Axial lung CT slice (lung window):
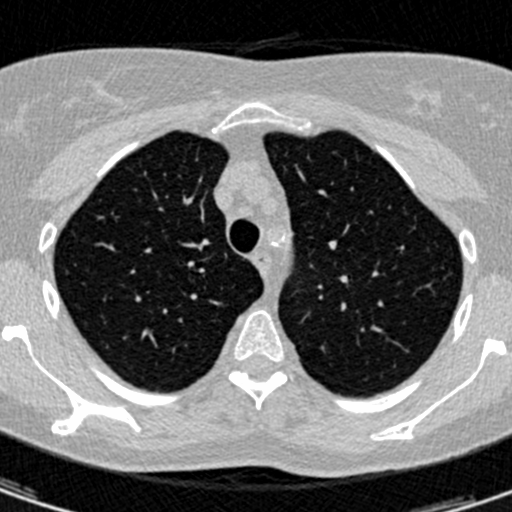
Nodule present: no